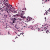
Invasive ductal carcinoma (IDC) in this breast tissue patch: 1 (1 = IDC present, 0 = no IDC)